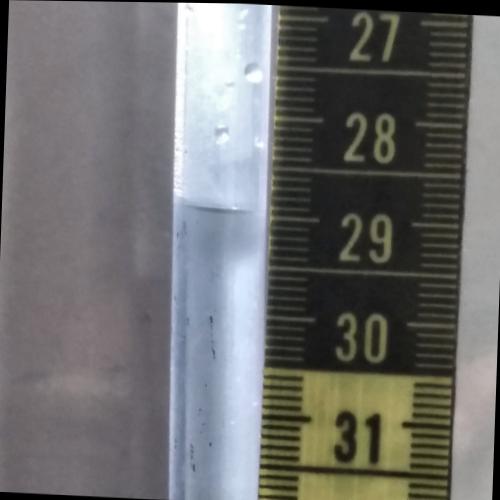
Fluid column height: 28.9 cm